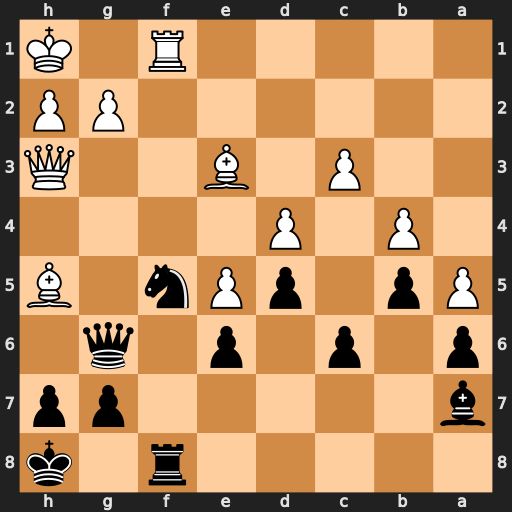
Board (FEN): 5r1k/b5pp/p1p1p1q1/Pp1pPn1B/1P1P4/2P1B2Q/6PP/5R1K
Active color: b
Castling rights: -
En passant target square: -
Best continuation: Ng3+ hxg3 Rxf1+